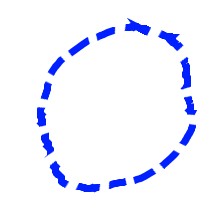
Shape: circle